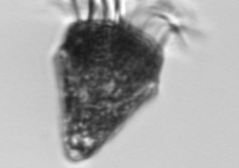
Label: Strombidium_morphotype2